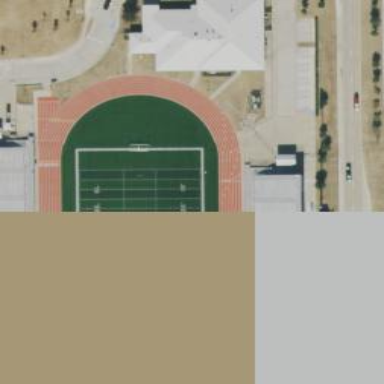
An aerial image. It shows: American football pitch with artificial turf surface for leisure land.